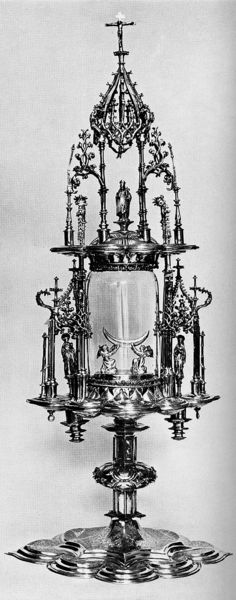
Titel: Zylindrische Turmmonstranz/ aus St. Kunibert in Sinzenich
Institution: Sinzenich, St. Kunibert
Schlagwörter: kirche, heiliger, reliquie, relikvie